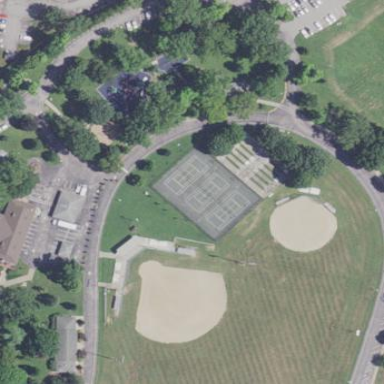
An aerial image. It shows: Tennis court with asphalt surface.